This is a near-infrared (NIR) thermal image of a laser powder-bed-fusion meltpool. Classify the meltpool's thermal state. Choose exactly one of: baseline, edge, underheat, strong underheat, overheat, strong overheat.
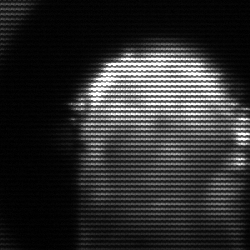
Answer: baseline